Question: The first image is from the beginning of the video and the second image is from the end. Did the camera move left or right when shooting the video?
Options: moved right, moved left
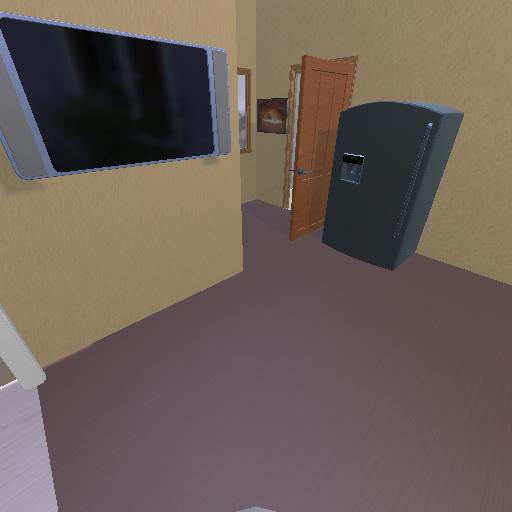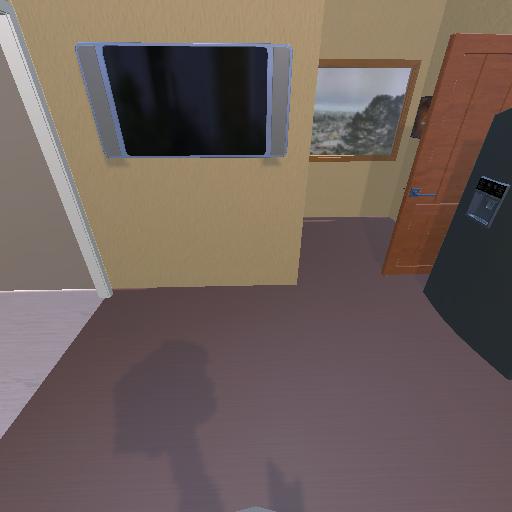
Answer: moved right